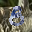
Label: 8